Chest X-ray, AP view. Patient: 48 years old, sex M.
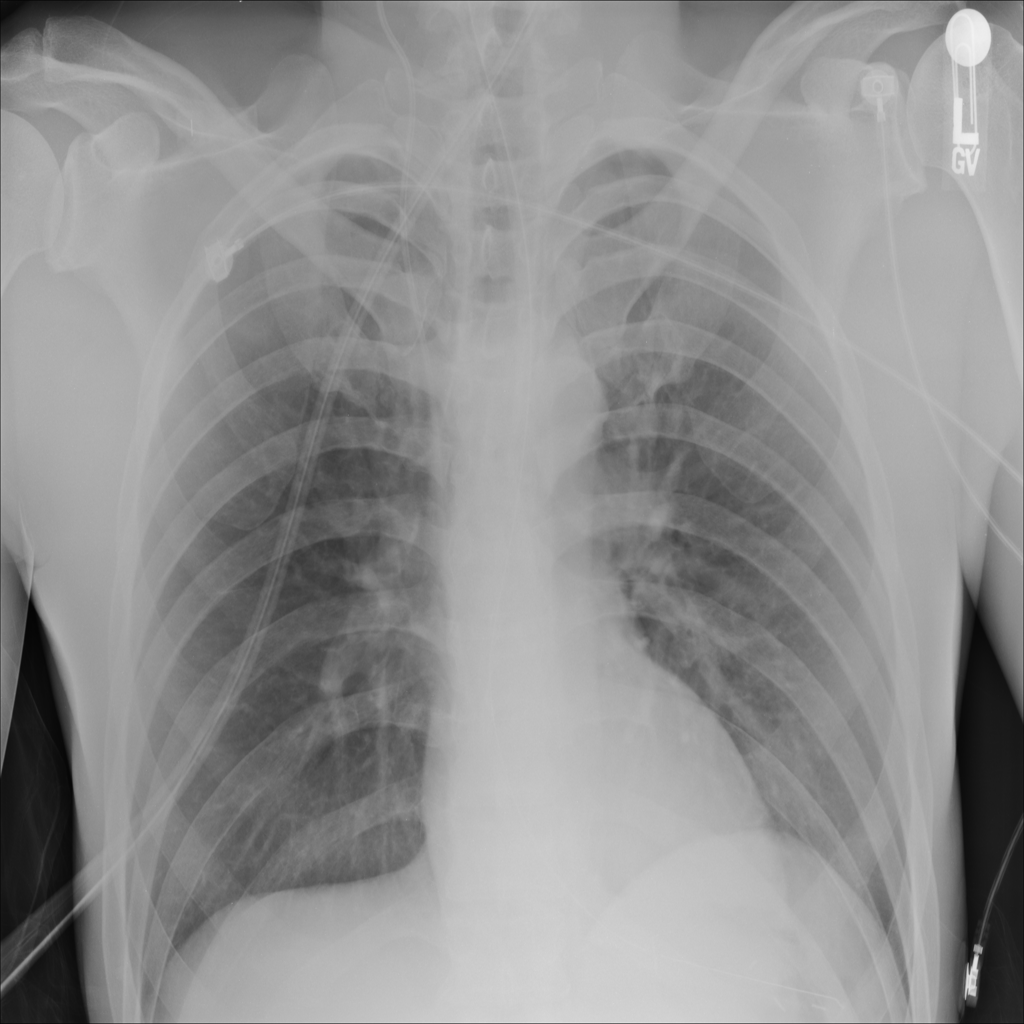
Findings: No Finding